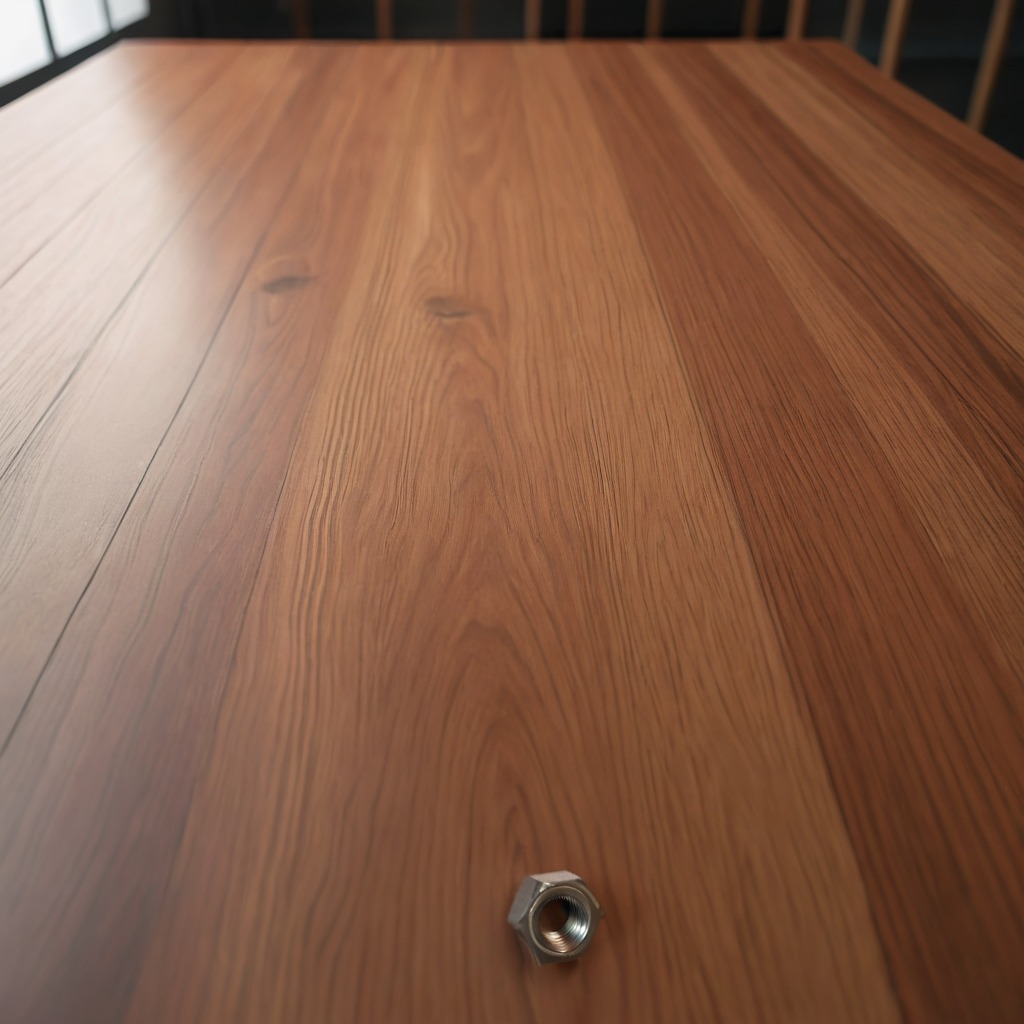
A metal nut is lying on the wooden table.